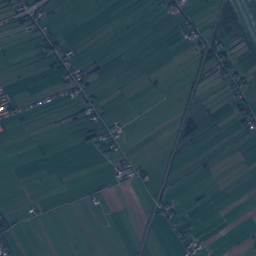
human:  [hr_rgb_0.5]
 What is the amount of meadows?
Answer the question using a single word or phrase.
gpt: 4

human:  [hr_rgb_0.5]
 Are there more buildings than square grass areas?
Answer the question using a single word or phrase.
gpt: yes

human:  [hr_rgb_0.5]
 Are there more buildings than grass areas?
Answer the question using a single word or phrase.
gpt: yes

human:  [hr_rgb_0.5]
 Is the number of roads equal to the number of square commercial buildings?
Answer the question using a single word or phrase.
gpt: no

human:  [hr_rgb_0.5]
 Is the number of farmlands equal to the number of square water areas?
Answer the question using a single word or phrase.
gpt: no

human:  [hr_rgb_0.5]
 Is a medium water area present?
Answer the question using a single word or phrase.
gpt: yes

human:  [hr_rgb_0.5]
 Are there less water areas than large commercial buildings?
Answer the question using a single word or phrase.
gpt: no

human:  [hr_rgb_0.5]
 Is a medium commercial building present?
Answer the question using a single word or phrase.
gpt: no

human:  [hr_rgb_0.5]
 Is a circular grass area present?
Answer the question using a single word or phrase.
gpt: yes

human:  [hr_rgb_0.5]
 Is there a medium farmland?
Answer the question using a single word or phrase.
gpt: yes

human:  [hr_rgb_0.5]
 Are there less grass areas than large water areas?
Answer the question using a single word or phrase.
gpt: no

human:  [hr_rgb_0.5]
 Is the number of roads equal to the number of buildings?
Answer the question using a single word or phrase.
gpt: no

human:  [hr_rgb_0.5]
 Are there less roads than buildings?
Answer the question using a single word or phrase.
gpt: yes

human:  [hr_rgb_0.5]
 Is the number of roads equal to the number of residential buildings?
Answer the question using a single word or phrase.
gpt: no

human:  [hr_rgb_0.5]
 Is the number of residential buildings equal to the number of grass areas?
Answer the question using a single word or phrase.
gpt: no

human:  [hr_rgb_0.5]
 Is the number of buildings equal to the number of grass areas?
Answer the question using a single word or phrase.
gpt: no

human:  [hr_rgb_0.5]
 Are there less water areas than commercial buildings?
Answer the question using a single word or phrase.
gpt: no

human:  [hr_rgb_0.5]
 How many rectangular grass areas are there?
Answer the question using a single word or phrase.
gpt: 27

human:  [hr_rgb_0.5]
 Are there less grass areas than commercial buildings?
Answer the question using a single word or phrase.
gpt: no

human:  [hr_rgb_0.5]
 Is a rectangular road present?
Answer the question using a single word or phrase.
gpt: no

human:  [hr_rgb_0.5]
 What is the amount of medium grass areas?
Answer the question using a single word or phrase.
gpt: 29

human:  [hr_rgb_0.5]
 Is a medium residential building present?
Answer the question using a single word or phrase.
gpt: yes

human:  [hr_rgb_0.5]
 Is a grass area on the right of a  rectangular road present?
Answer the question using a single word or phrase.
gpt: no

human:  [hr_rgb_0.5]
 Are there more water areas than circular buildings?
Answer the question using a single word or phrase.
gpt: yes

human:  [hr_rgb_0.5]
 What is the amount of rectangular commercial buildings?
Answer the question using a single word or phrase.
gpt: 125

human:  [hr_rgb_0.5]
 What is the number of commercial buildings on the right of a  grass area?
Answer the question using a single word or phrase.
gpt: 4

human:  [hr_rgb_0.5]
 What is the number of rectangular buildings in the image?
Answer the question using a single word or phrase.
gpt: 306

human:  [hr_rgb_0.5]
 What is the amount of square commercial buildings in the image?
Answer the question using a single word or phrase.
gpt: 0

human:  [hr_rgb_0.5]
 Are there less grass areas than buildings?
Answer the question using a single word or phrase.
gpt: yes

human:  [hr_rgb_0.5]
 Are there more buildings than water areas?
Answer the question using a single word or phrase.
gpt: yes

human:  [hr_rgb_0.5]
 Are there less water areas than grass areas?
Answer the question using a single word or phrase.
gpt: yes

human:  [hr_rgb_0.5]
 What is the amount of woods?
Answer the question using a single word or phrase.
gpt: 7

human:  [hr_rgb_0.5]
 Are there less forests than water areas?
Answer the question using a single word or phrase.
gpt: yes

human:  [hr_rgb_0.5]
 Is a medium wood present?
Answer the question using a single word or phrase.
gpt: yes

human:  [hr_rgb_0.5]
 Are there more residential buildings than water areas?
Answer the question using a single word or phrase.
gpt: yes

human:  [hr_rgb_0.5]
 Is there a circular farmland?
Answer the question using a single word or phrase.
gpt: no